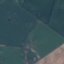
Land use / land cover class: AnnualCrop